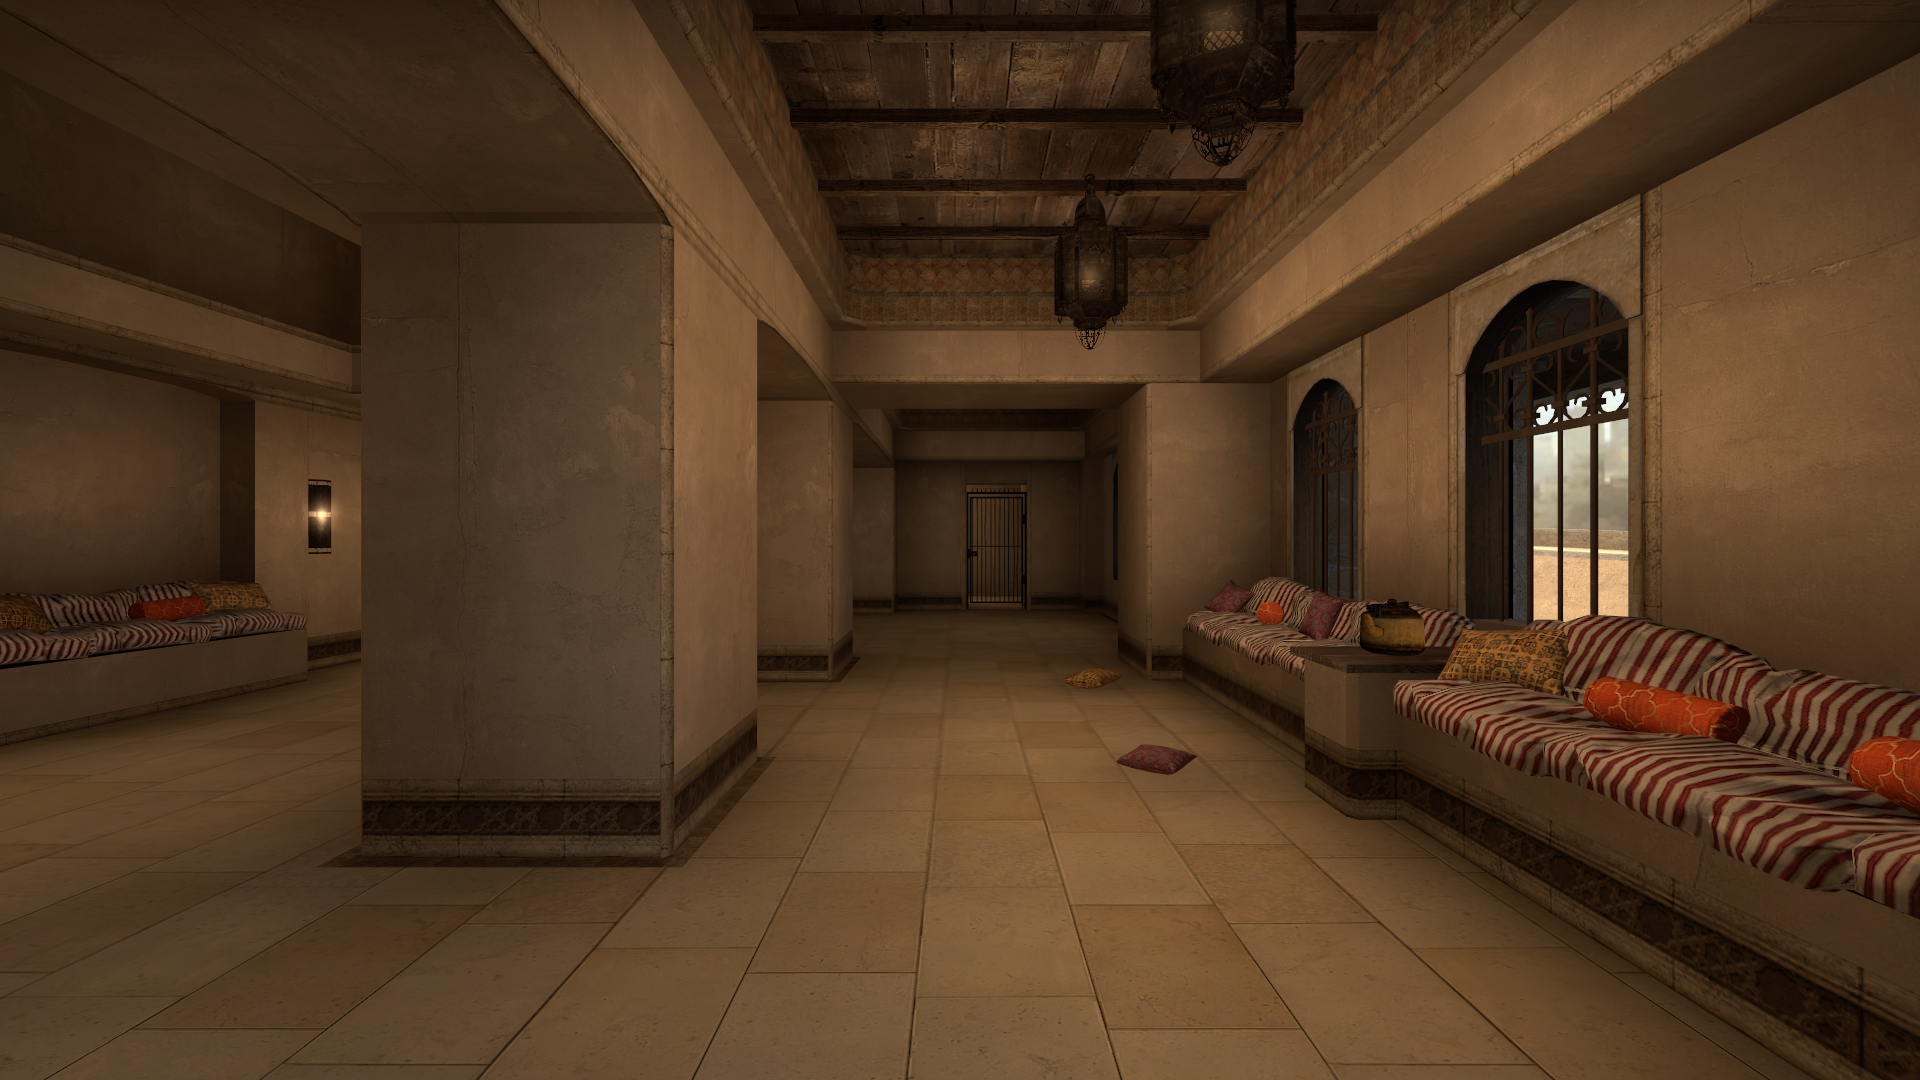
Map: de_mirage